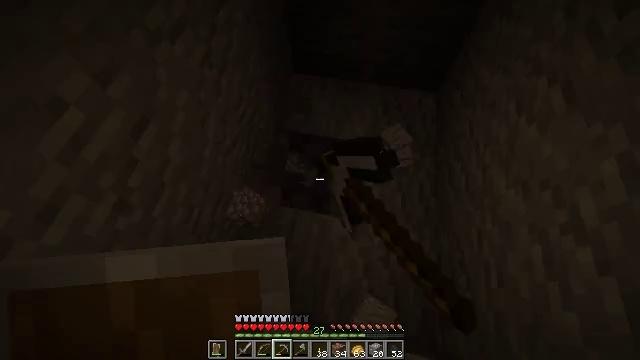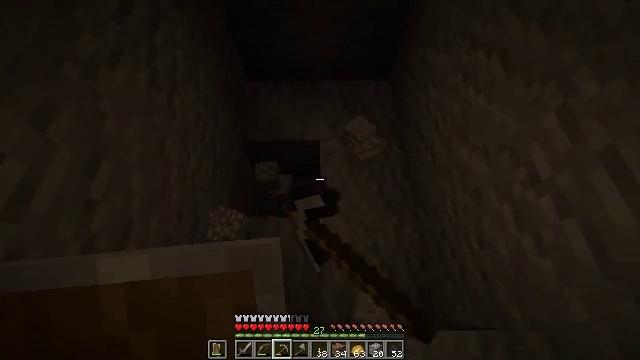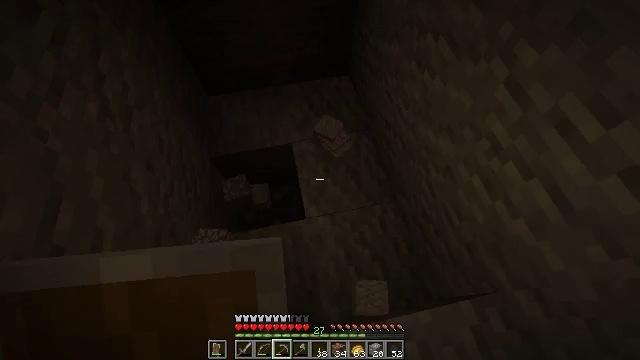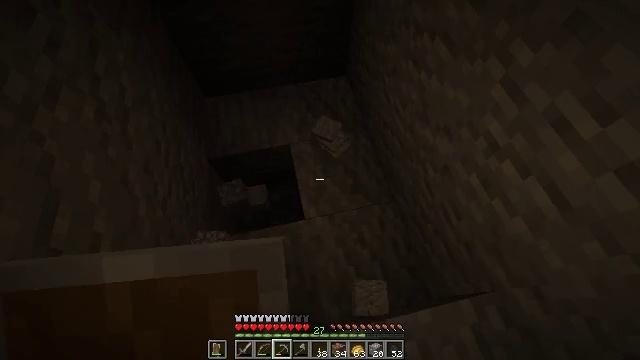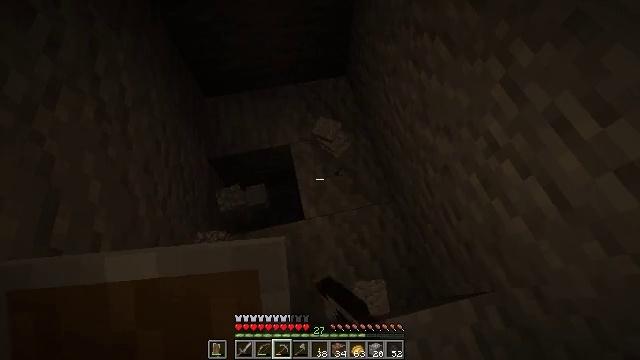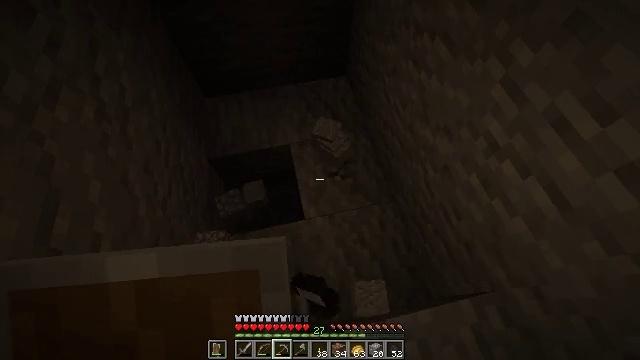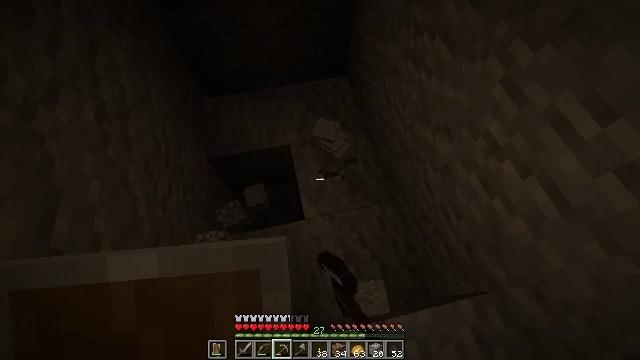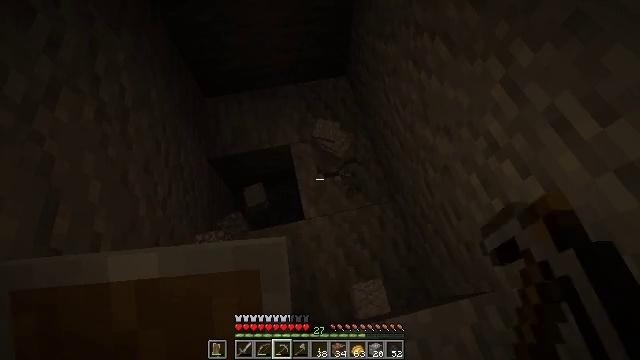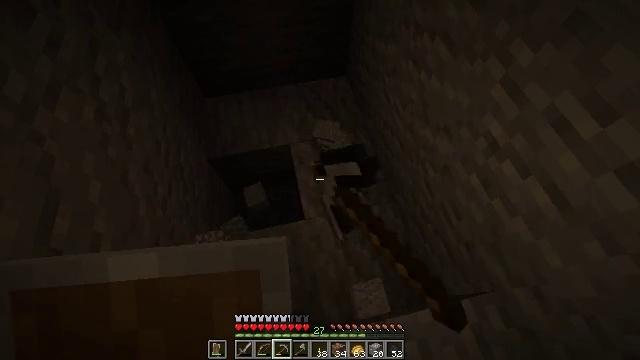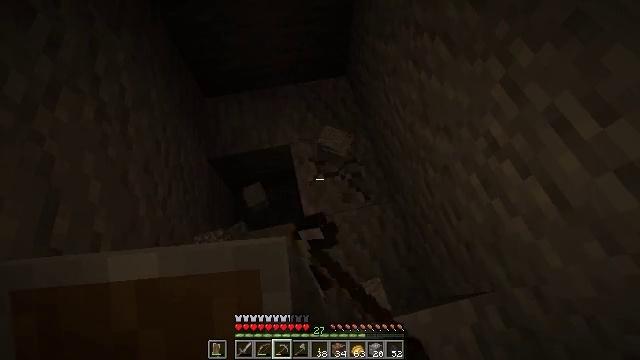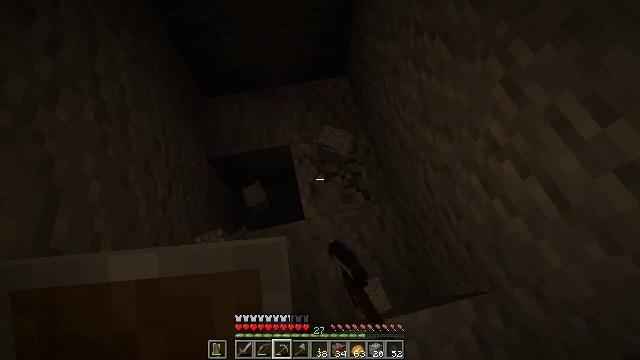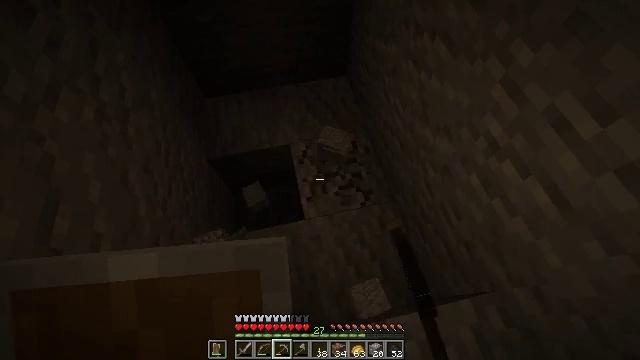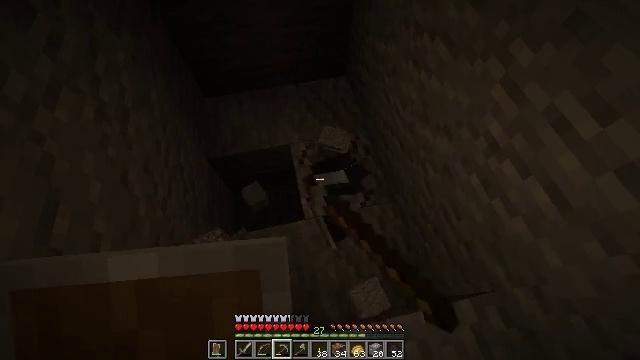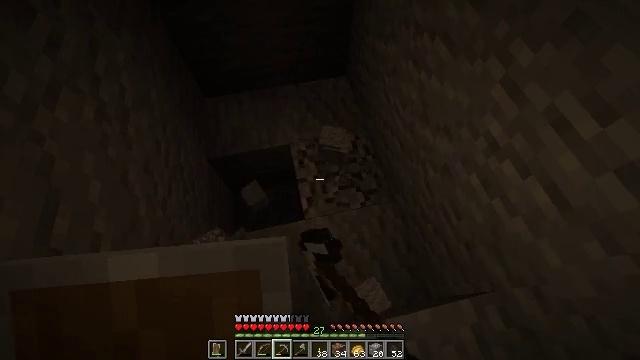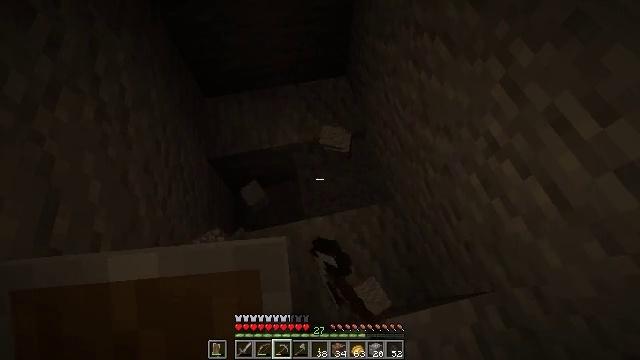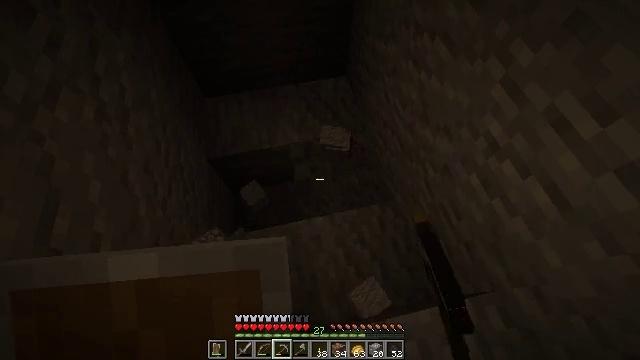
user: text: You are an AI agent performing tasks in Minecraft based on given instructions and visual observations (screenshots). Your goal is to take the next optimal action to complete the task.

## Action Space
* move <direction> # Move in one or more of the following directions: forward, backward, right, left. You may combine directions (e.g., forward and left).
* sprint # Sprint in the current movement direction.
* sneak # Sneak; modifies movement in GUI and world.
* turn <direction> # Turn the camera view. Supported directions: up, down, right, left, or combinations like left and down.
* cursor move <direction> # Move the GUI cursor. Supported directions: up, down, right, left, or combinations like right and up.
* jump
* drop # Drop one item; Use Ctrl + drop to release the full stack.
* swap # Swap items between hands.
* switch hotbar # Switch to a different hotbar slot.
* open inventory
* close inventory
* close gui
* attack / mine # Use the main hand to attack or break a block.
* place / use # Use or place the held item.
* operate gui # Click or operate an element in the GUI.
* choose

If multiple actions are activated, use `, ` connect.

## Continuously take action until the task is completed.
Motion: motion action
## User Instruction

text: Collect andesite by mining it.
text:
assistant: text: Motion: turn right, attack / mine
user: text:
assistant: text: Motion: turn right, attack / mine
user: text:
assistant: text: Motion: attack / mine
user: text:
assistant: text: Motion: attack / mine
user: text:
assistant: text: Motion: attack / mine
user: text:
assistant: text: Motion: attack / mine
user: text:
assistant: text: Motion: attack / mine
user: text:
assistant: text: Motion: attack / mine
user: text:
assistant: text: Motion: attack / mine
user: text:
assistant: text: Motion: attack / mine
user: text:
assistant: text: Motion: attack / mine
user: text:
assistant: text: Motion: attack / mine
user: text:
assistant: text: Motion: attack / mine
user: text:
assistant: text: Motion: attack / mine
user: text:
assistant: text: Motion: attack / mine
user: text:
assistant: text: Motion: attack / mine
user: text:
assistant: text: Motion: turn up, attack / mine
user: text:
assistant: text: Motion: turn left and up, attack / mine
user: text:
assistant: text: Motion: turn up, attack / mine
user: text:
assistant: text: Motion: attack / mine
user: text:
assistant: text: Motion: attack / mine
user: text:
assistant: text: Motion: attack / mine
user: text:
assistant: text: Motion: attack / mine
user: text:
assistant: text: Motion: attack / mine
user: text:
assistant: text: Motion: attack / mine
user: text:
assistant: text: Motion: attack / mine
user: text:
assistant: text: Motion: attack / mine
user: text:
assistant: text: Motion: attack / mine
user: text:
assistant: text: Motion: attack / mine
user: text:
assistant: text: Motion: attack / mine